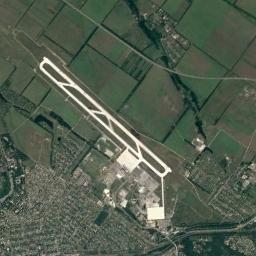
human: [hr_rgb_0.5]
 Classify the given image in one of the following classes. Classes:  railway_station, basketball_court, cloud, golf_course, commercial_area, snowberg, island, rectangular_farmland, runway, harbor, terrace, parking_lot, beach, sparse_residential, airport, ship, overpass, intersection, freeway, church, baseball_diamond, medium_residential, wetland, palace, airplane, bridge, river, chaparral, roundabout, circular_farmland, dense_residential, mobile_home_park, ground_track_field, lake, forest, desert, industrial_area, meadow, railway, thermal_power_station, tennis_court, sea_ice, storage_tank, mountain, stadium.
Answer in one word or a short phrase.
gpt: airport